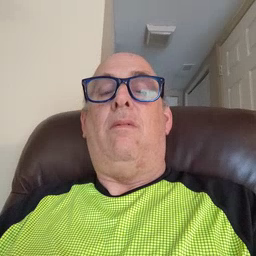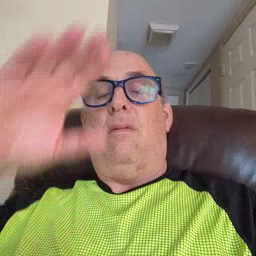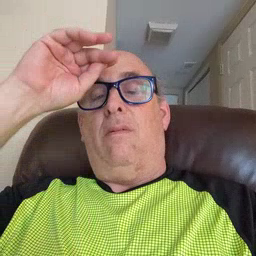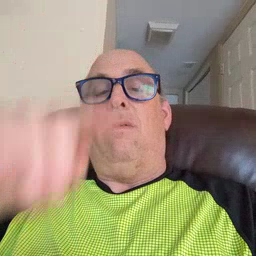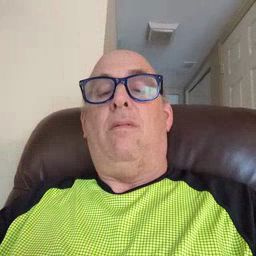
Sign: boy